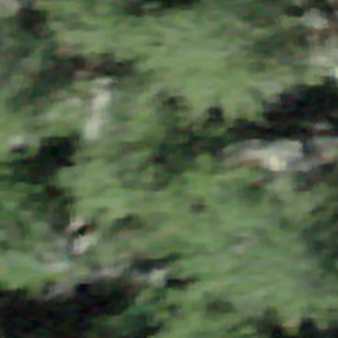
Label: other